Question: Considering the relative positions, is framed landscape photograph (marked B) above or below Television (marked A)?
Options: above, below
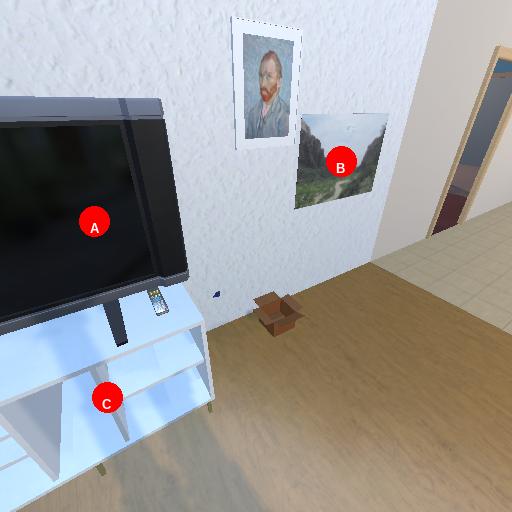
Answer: above